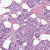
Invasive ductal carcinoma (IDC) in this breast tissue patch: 1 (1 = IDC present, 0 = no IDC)